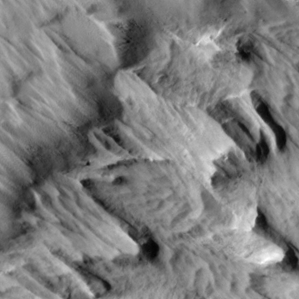
Label: non_frost